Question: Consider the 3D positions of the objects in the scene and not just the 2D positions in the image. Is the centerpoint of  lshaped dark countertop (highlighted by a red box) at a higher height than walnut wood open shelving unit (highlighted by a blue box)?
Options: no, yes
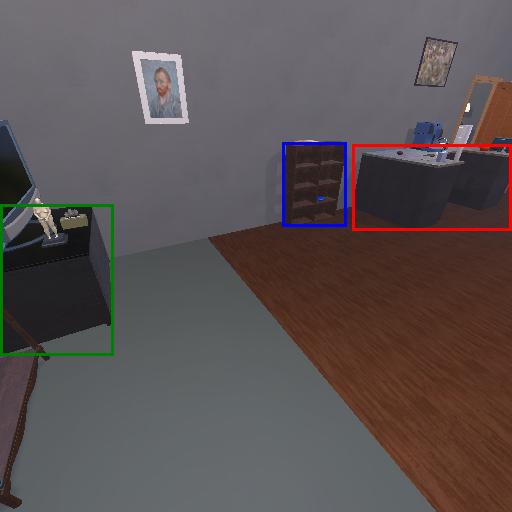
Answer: no